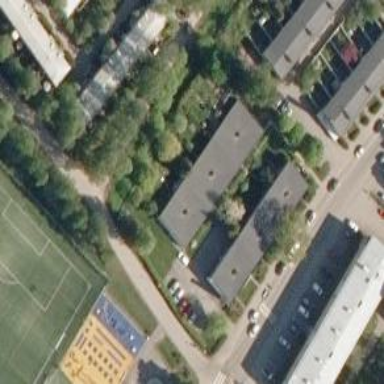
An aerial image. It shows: Terrace building.